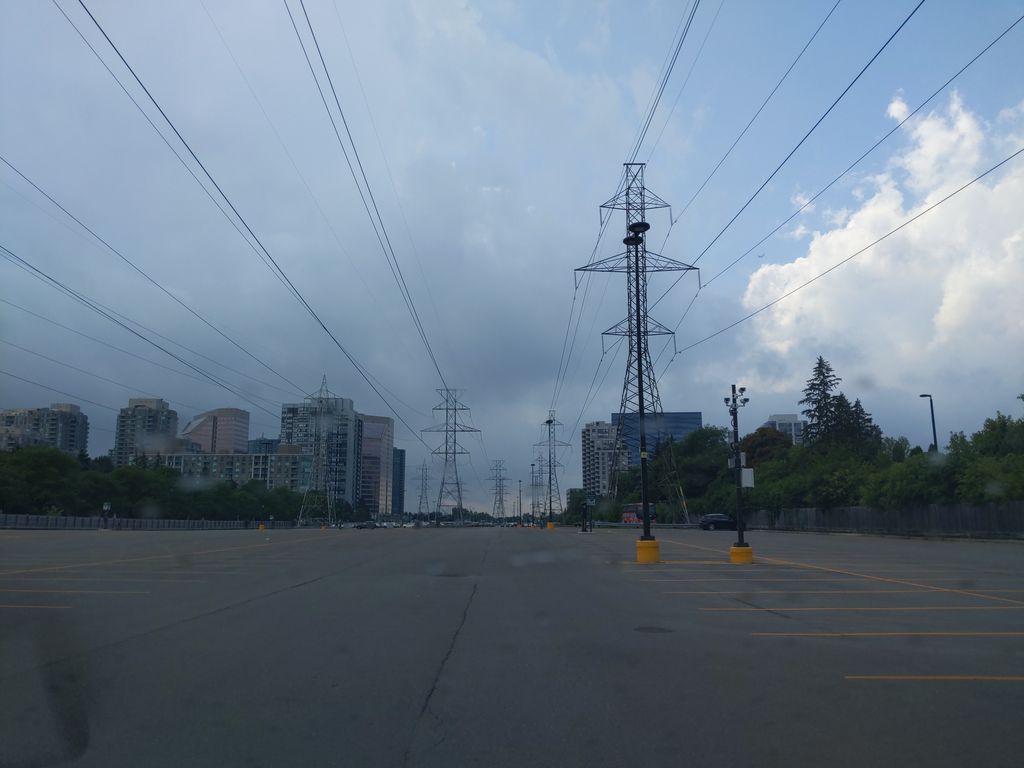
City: toronto